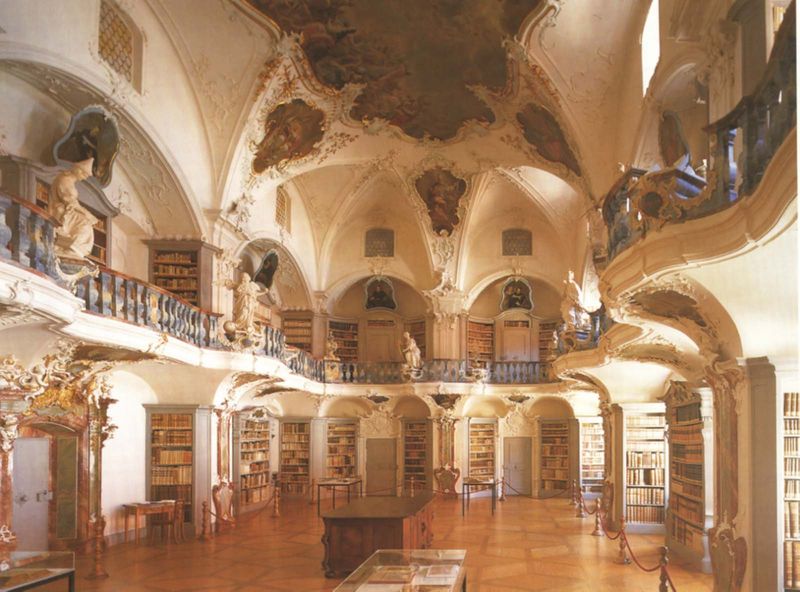
Titel: Bibliothek des Klosters St. Peter im Schwarzwald
Künstler: Peter Planung Thumb
Standort: St. Peter, Benediktinerkloster St. Peter (EU - D - BW)
Schlagwörter: gemälde, weiß, glas, holz, tisch, barock, gold, decke, stock, engel, skulptur, bücher, türen, parkett, saal, kuppel, stuck, galerie, halle, gewölbe, buch, kloster, seil, allegorie, fresken, bibliothek, regale, putten, absperrung, schränke, vitrinen, atatue, balistrade